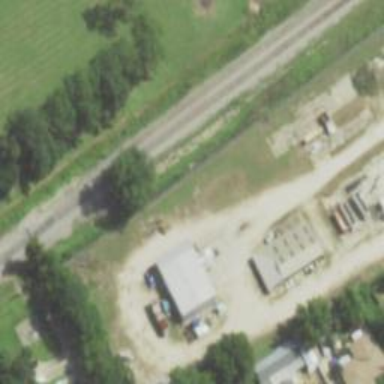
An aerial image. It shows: Railway siding for service.